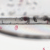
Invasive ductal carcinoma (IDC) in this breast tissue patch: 0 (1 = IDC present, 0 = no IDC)